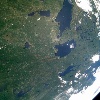
Label: land